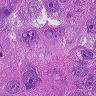
Metastatic tissue present: yes